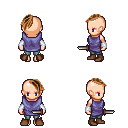
a pixel art fantasy rpg character, female body template, human, light skin, chain tabard jacket, teal pants, brown long mohawk hairstyle, white cloth bracers, brown shoes, dagger, four views (front, back, left, right), 2x2 character sprite sheet, small pixel art, hard edges, no anti-aliasing